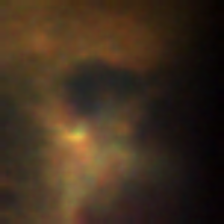
Taxon: Diatom_aggregate
Group: Diatoms